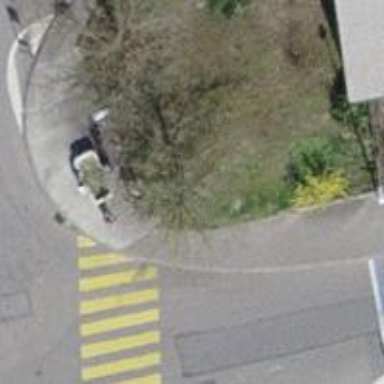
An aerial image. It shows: Bench.